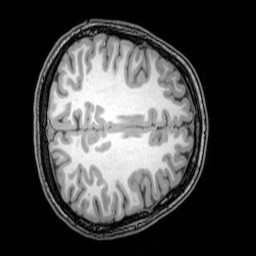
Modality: T1w
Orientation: axial
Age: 20
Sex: female
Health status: healthy
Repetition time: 0.081 s
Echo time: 0.037 s